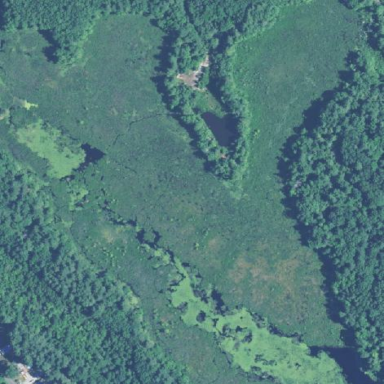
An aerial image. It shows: Marshy wetland area.